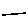
Label: line